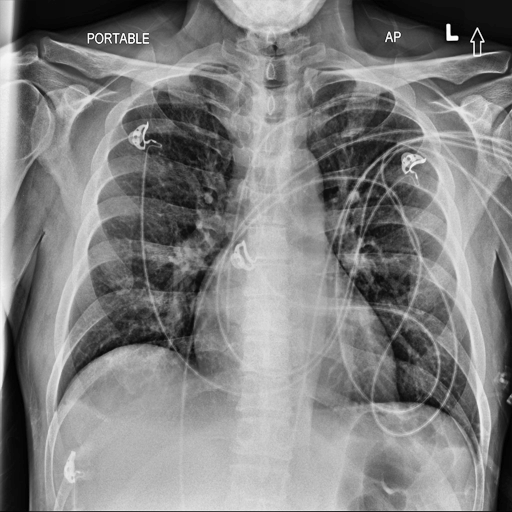
Finding: NORMAL